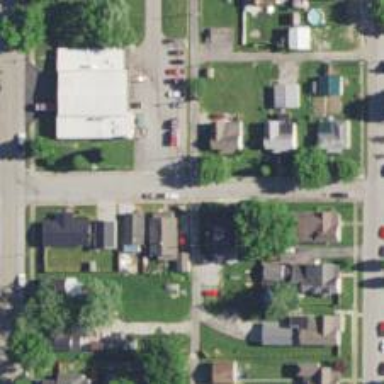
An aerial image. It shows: Alleyway designated as service road.